Question: I want to plot multiple rowstacked histograms on the same graph using gnuplot. A sample data file is the following:
'''
App1 20 30 50
App2 10 20 70
'''
The script I use is this
'''
set terminal jpeg medium
set output "histo.jpeg"
set boxwidth 0.75 absolute
set style fill solid 1.00 border -1
set style data histogram
set style histogram rowstacked
set xtics 1000 nomirror
set ytics 100 nomirror
set mxtics 2
set mytics 2
set ytics 10
set yrange [0:120]
set ylabel "Total time"
set key below vertical
plot 'data' using 2 t "Idle", '' using 3 t "User space", '' using 4 :xtic(1) t "Kernel space"
'''
The result I am getting is this:
I would like to have separate keys below each histogram, since I want to display the amount of time each element is occupying which is different from one graph to the other. Also, possibly some elements appearing on one histogram will not appear on the other.
My intention is to create a script that generates both the data file and the gnuplot script to automate this process.
I have achieved the above using jgraph but the results are pretty poor in terms of appearance.
Thanks a lot,
Spap
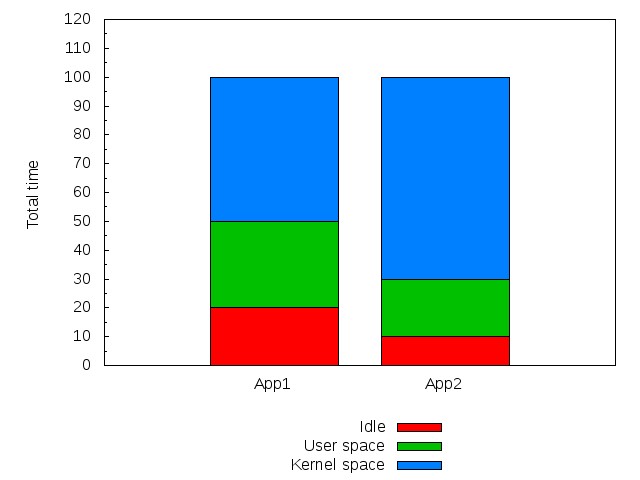
Answer: Unfortunately, there is no clean way to do this. You can achieve something similar by plotting your data the first time around (in a multiplot) and then making "null" plots to add more keys after the fact.
'''
set boxwidth 0.75 absolute
set style fill solid 1.00 border -1
set style data histogram
set style histogram rowstacked
set xtics 1000 nomirror
set ytics 100 nomirror
set mxtics 2
set mytics 2
set ytics 10
set yrange [0:120]
set ylabel "Total time"
set multiplot
#These might be helpful to keep all the "plots" aligned.
set lmargin at screen .2
set rmargin at screen .9
set tmargin at screen .9
set bmargin at screen .2
set key at first .5,screen .1 #could be "set key at screen 0.1,0.1" You'll have to play around with it.
plot 'data' using 2 t "Idle", '' using 3 t "User space", '' using 4 :xtic(1) t "Kernel space"
unset xtics
unset xlabel
unset ytics
unset ylabel
unset title
unset border
set xrange [GPVAL_X_MIN:GPVAL_X_MAX]
set key at first 1.5,screen .1
plot NaN t "Idle (app2)" w boxes, NaN t "User space (app2)" w boxes, NaN t "Kernel space (app2)" w boxes
unset multiplot
'''